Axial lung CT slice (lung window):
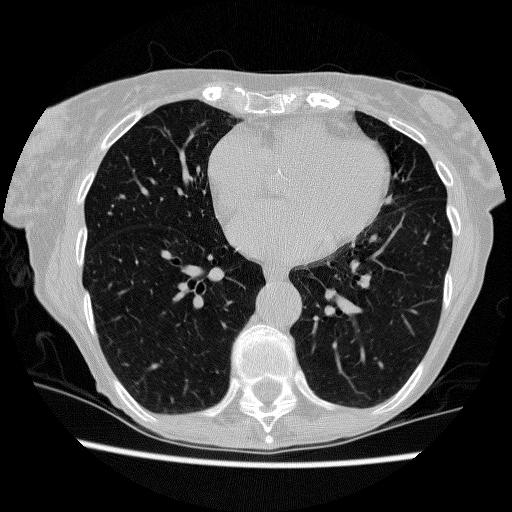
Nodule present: no